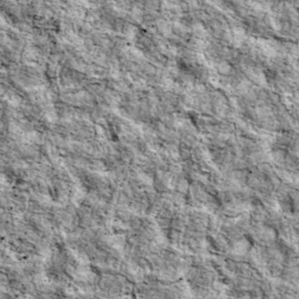
Label: non_frost